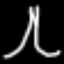
Label: The Eiffel Tower